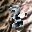
Label: 3